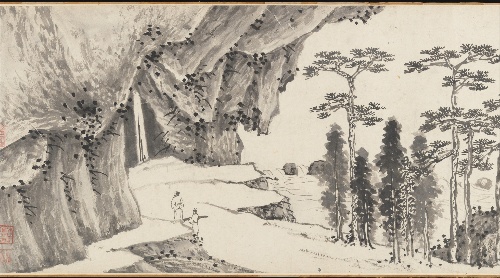
Title: 明   沈周 ， 文徵明	合璧山水圖    卷|Joint Landscape
Artist: Shen Zhou|Wen Zhengming
Artist bio: Chinese, 1427–1509|Chinese, 1470–1559
Date: ca. 1509 and 1546
Object type: Handscroll
Classification: Paintings
Medium: Handscroll; ink on paper
Culture: China
Period: Ming dynasty (1368–1644)
Dimensions: Image: 14 1/2 in. × 56 ft. 8 13/16 in. (36.8 × 1729.3 cm)
Overall with mounting: H. 16 in. (40.6 cm)
Department: Asian Art
Credit line: Purchase, The Dillon Fund Gift, 1990
Accession year: 1990
Repository: Metropolitan Museum of Art, New York, NY
Tags: Landscapes